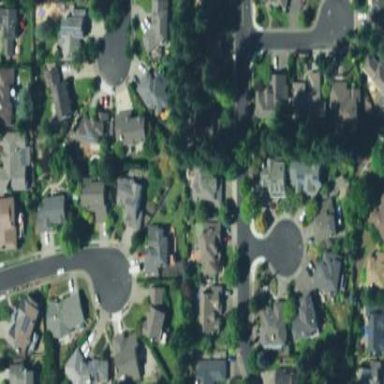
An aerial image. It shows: Residential area consisting of single-family homes.